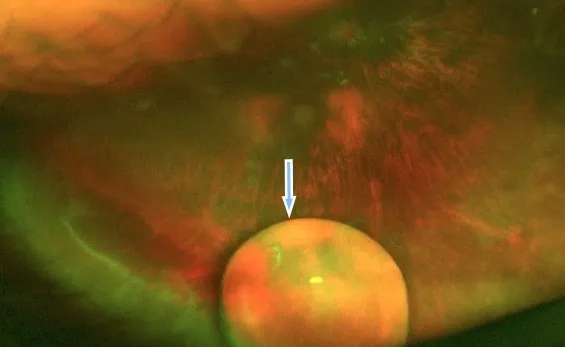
Fundus photograph of the right eye with the lens in the vitreous cavity.
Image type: ophthalmic_imaging (fundus_photograph)